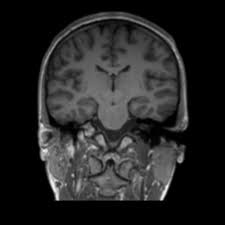
Label: notumor